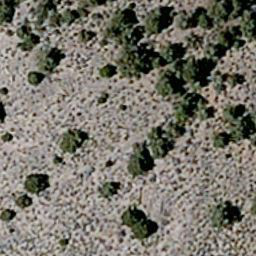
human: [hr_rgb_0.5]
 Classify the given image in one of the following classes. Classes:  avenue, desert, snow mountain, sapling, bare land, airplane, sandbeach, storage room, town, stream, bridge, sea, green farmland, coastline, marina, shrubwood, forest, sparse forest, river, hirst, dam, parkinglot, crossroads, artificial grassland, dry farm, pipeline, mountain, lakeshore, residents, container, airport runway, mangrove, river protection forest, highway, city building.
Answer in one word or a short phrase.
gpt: sparse forest